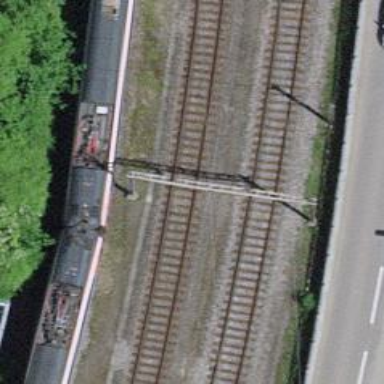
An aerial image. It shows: Single-track electrified railway with contact line.